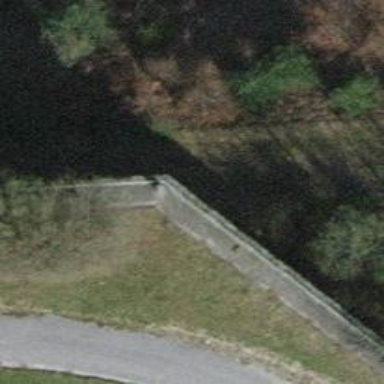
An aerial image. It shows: Retaining wall.